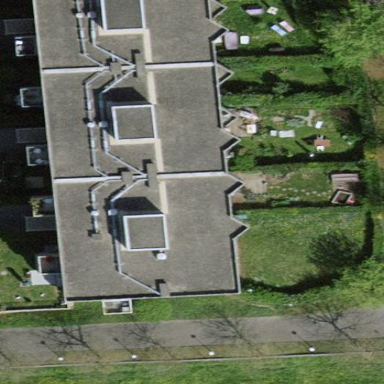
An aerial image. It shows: Garden enclosed by fence.